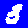
Digit: 3